Question: This is my model
'''
Ext.define('ThemeApp.model.peopleModel', {
extend: 'Ext.data.Model',
fields: [
{ name: 'id' },
{ name: 'subject' },
{ name: 'description'}
],
proxy: {
type: 'rest',
format: 'json',
limitParam:"",
filterParam: "",
startParam:'',
pageParam:'',
url:'http://localhost:3000/issues/1',
/*
api: {
read : 'http://localhost:3000/issues'
},*/
headers: {'Content-Type': "application/json" },
//url : 'http://api.soundcloud.com/tracks?q=allah%20dita%20rehman%20khan&client_id=0b19b8dc2526b43eae19f03b2eab6798&format=json&_status_code_map[302]=200',
reader: {
type: 'json',
rootProperty:'issues'
},
writer: {
type: 'json'
}
}});
'''
This is my store:
'''
Ext.define('ThemeApp.store.peopleStore', {
extend: 'Ext.data.Store',
model: 'ThemeApp.model.peopleModel',
storeId: 'peopleStore',
pageSize: 500,
autoLoad: true });
'''
All I am trying to do is to fill this grid using Rest proxy, and to test GET and POST methods of rest proxy. I was able to ready soundcloud api using this application but when I tried to read Redmine issues (localhost:3000/issues.xml)
I am getting this error:

<URL> only with lesser data. Also Localhost:300/issue.json do exsist !
Any Idea ?
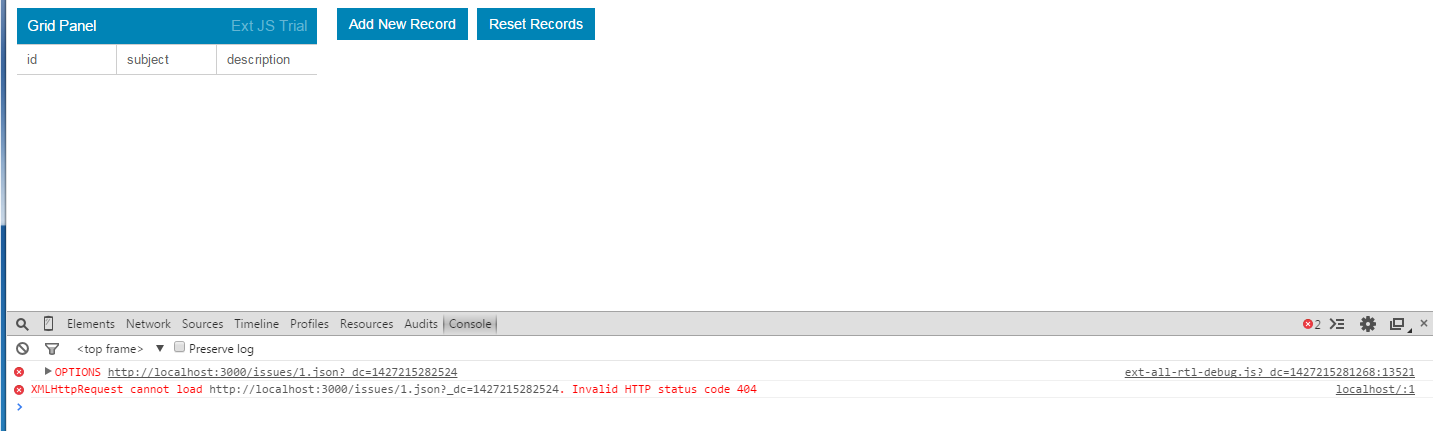
Answer: You are trying to perform <URL>.
There are plugins adding CORS headers to Redmine reponses, but from what I have seen yet, they do not fully ensure a secure system yet.
Given these restrictions, your requests to Redmine will only be valid if your ExtJS app is served from the same host and port as Redmine so that it runs in the same origin and thus works without any explicit CORS support. You could enable this by using a proxy server (e.g. nginx) before both Redmine and the static files of your ExtJS app so ensure the same origin.